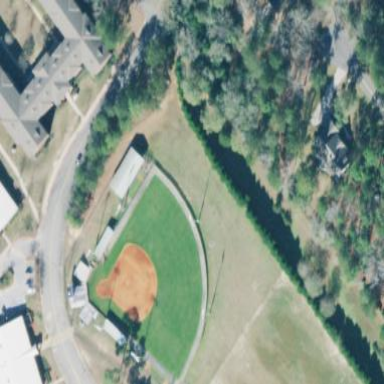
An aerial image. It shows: Grass pitch designated for softball.